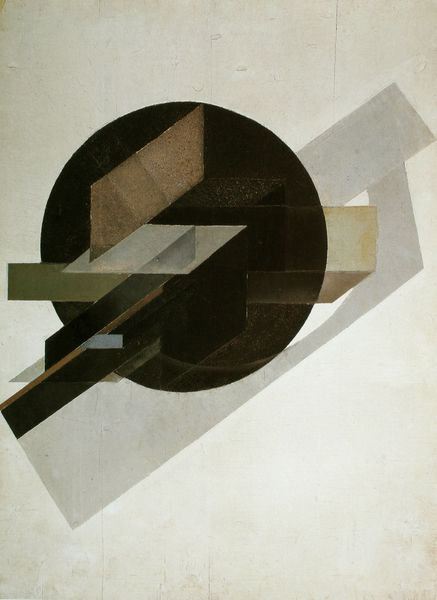
Titel: Dynamische Stadt
Künstler: Gustav Kluzis
Standort: Leeds (UK)
Institution: Art Co. Ltd., Slg. George Costakis
Schlagwörter: dunkel, gemälde, schatten, weiß, dreieck, grün, komposition, ocker, braun, grau, hell, licht, schwarz, beige, bild, öl, blatt, kreis, rund, perspektive, moderne, abstrakt, flächen, modern, formen, grafik, graphik, linien, rechtecke, form, gebilde, schwarzweiß, kreise, geometrisch, durchsichtig, konstruktion, zentrum, pfeil, geometrie, russisch, perspektivisch, zentriert, elemente, keil, ineinander, trapez, suprematismus, raumkonstruktion, konstruktivistisch, suprematistisch, überlagern